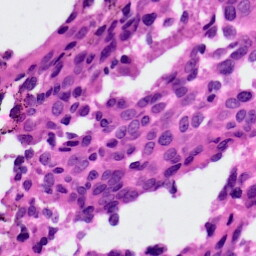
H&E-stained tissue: Ovarian